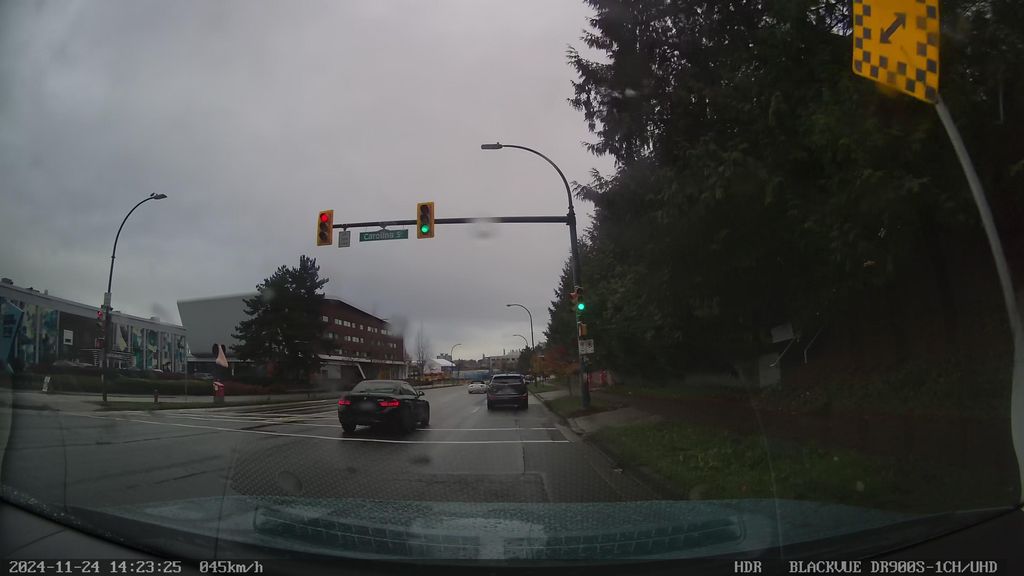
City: vancouver